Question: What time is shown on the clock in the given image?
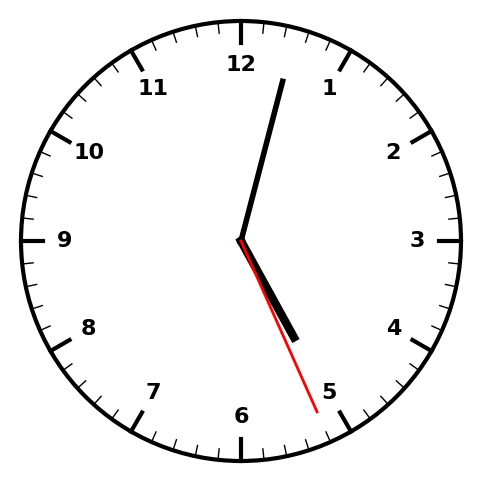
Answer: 05:02:26